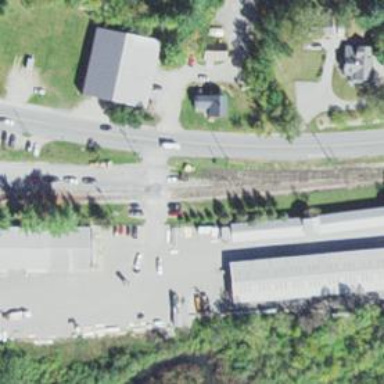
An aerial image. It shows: Railway siding for service.